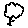
Label: tree